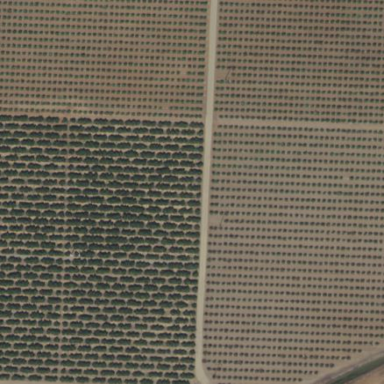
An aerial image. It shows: Orchard.